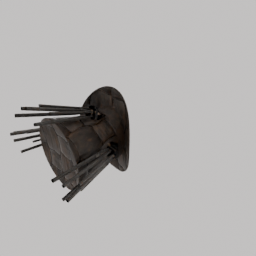
Label: people